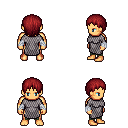
a pixel art fantasy rpg character, male body template, human, tanned skin, chain mail, teal pants, brunette plain hairstyle, white cloth bandages, four views (front, back, left, right), 2x2 character sprite sheet, small pixel art, hard edges, no anti-aliasing